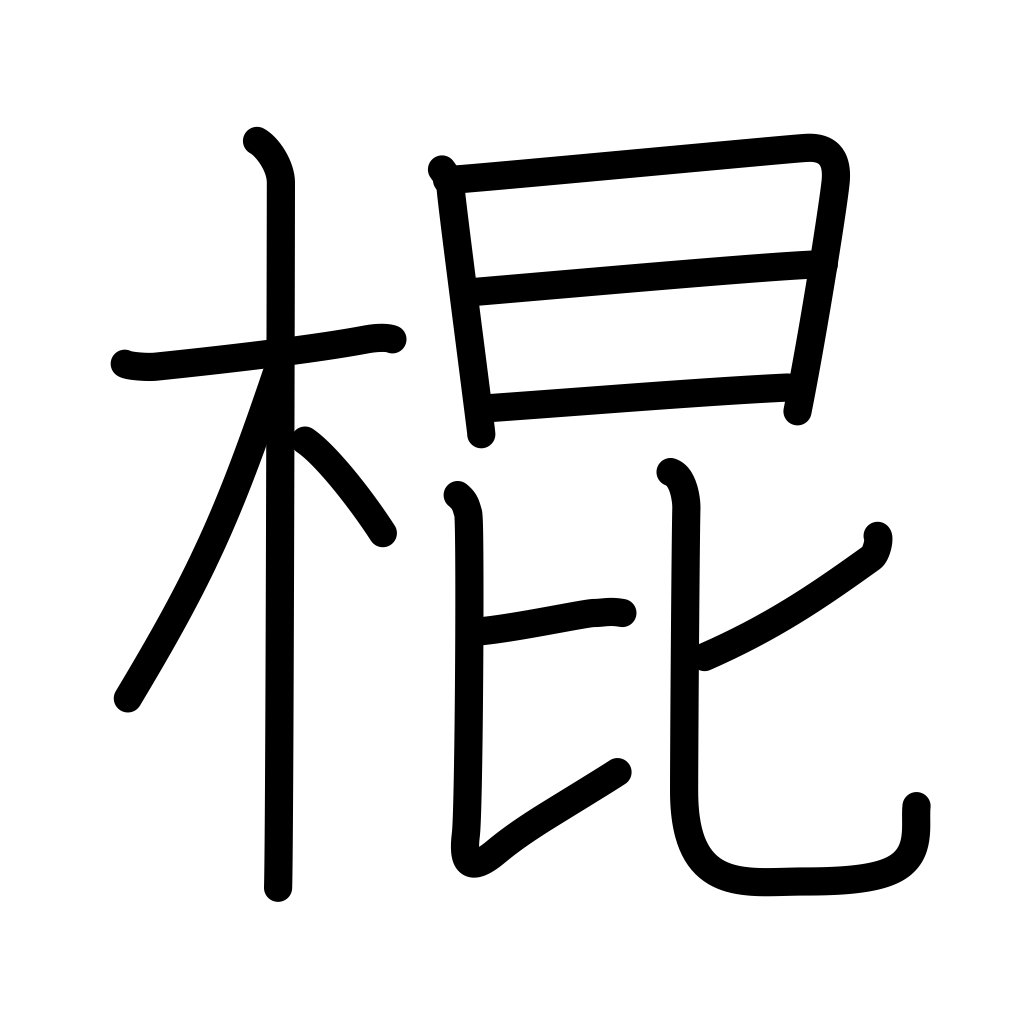
Meaning: a cane